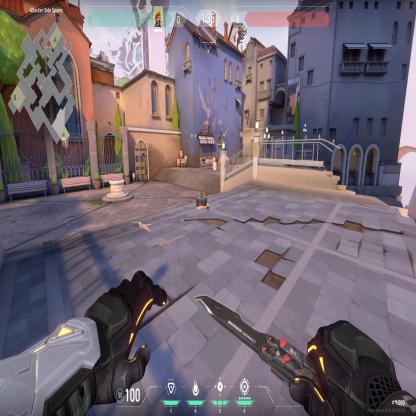
Label: dropped spike